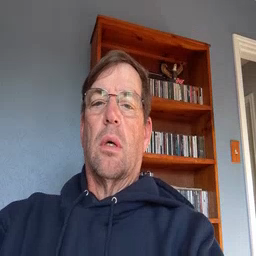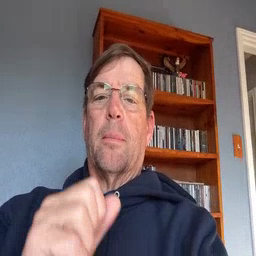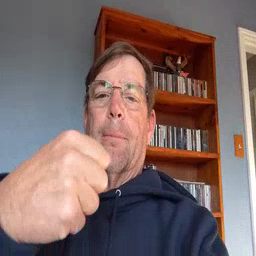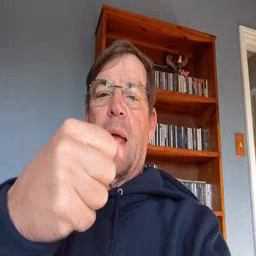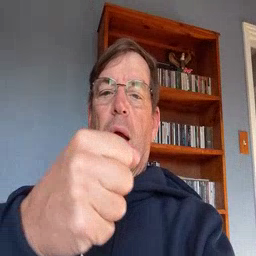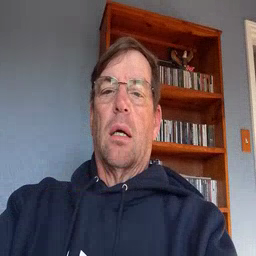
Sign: make